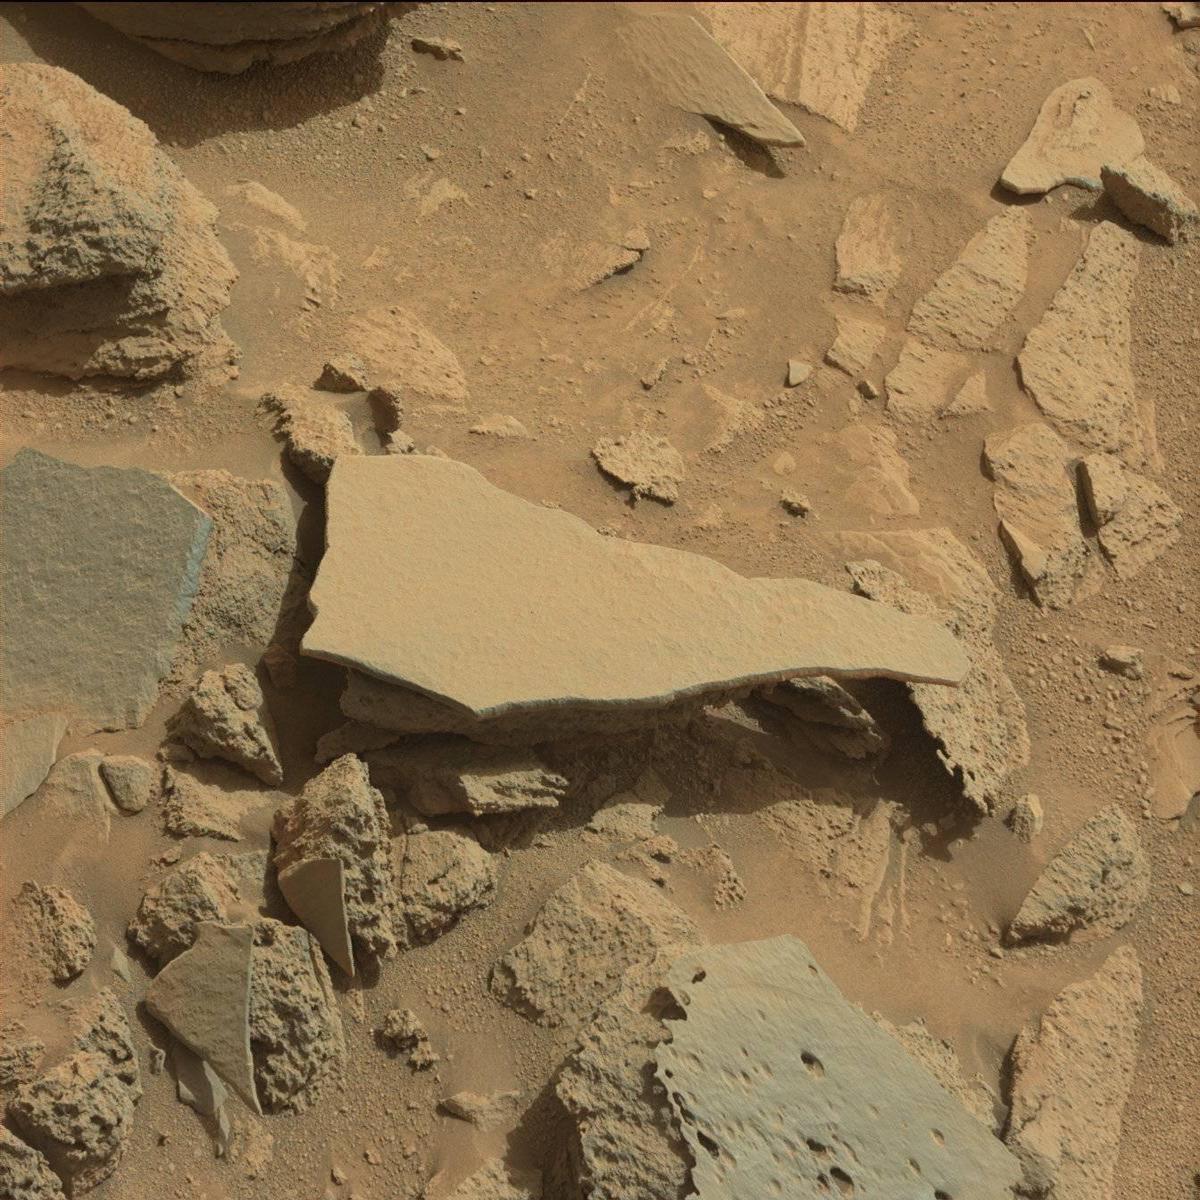
Terrain classes present: Bedrock, Sand / Soil